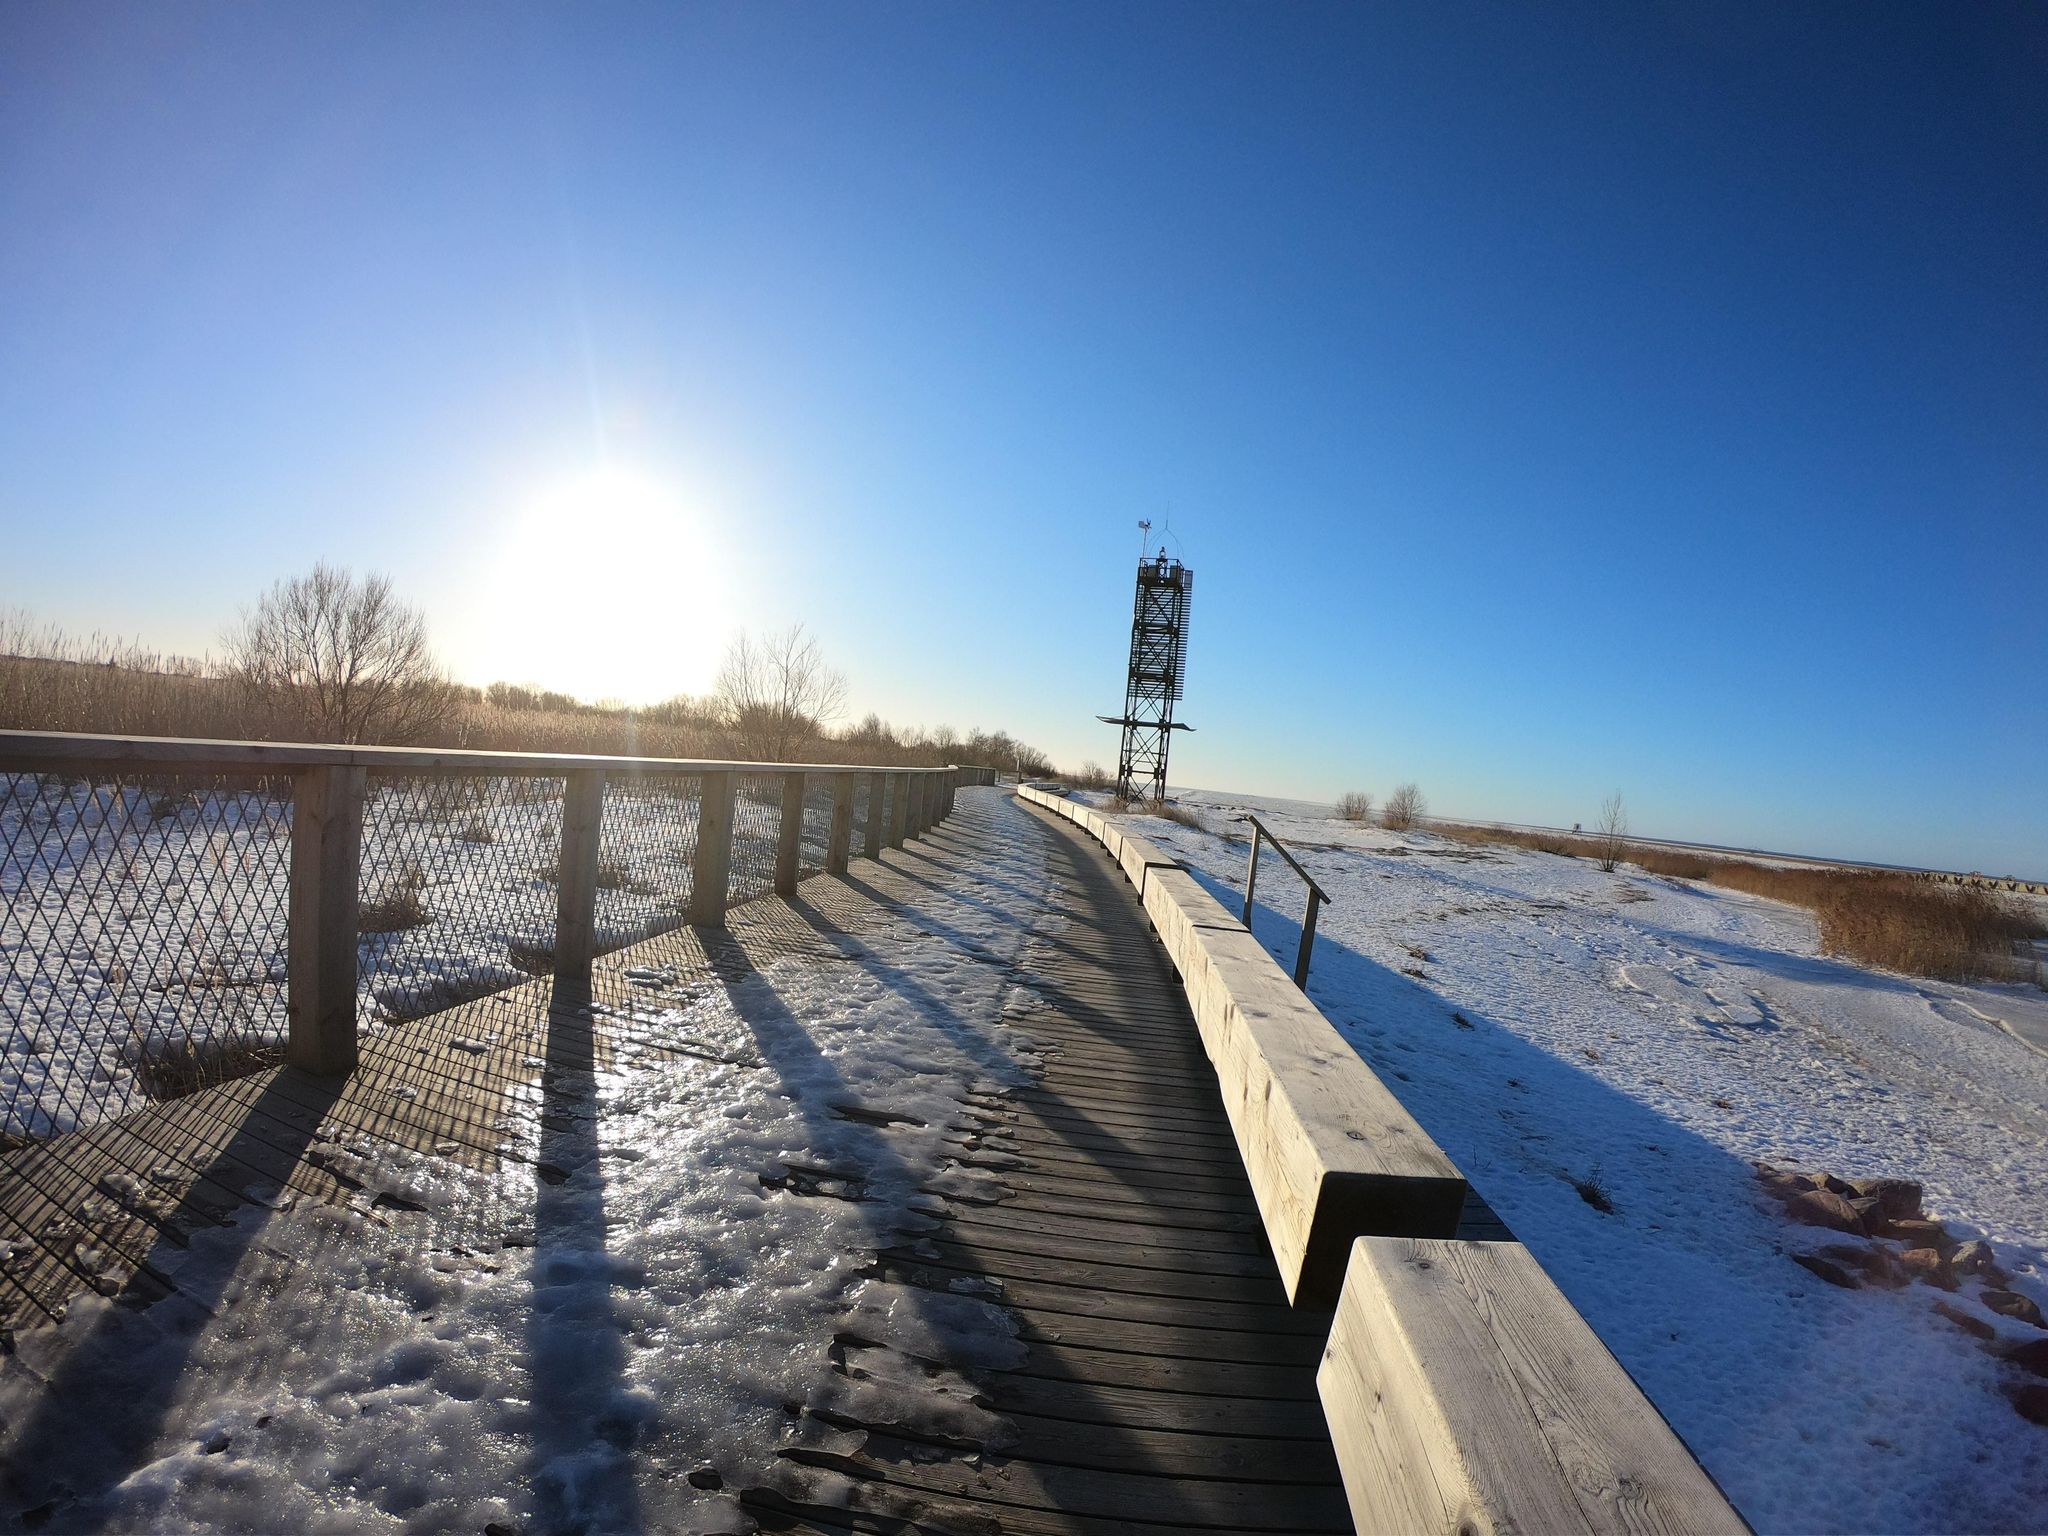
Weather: snowy
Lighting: day
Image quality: good
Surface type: walking surface
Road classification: cycleway, footway, path
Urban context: suburban or peri-urban
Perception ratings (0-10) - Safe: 8.33, Lively: 2.73, Beautiful: 9.04, Boring: 6.92, Depressing: 3.79, Wealthy: 6.6